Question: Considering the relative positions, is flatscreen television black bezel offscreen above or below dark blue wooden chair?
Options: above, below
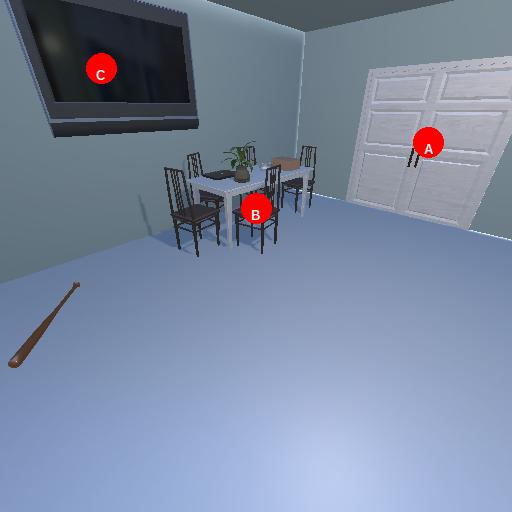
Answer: above